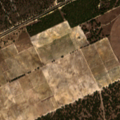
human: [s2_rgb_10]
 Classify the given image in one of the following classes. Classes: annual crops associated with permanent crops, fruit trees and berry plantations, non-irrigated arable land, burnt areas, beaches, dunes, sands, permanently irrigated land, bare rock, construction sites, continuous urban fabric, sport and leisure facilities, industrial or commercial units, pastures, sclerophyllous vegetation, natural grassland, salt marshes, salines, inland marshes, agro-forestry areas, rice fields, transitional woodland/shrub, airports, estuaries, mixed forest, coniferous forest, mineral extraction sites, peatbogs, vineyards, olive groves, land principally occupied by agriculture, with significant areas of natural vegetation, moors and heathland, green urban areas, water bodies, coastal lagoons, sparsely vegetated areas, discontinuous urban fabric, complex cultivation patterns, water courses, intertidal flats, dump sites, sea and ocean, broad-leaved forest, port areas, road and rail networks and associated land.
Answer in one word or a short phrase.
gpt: permanently irrigated land, vineyards, complex cultivation patterns, broad-leaved forest, coniferous forest